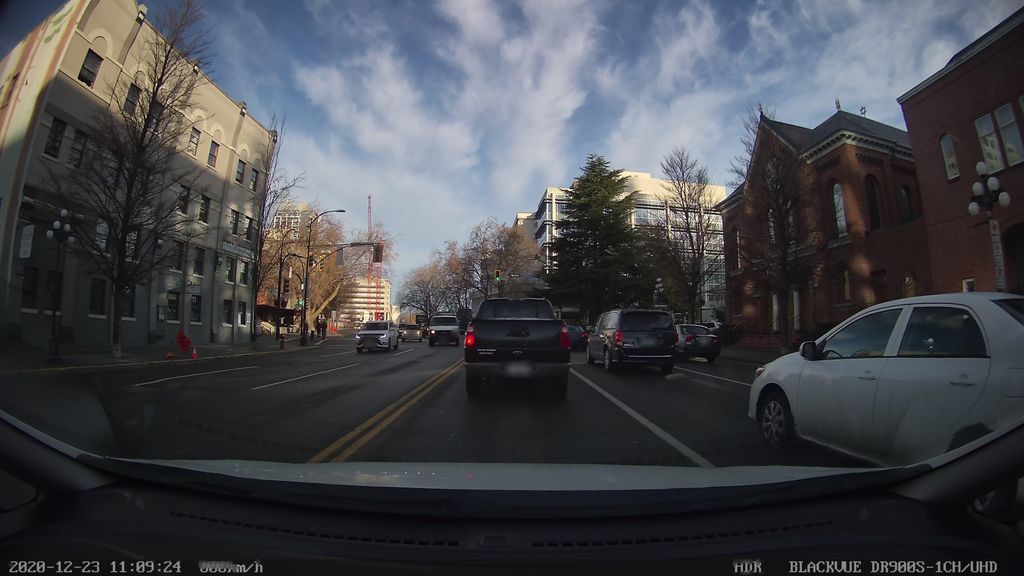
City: victoria